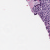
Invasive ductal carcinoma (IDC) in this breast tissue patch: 0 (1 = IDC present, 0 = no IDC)